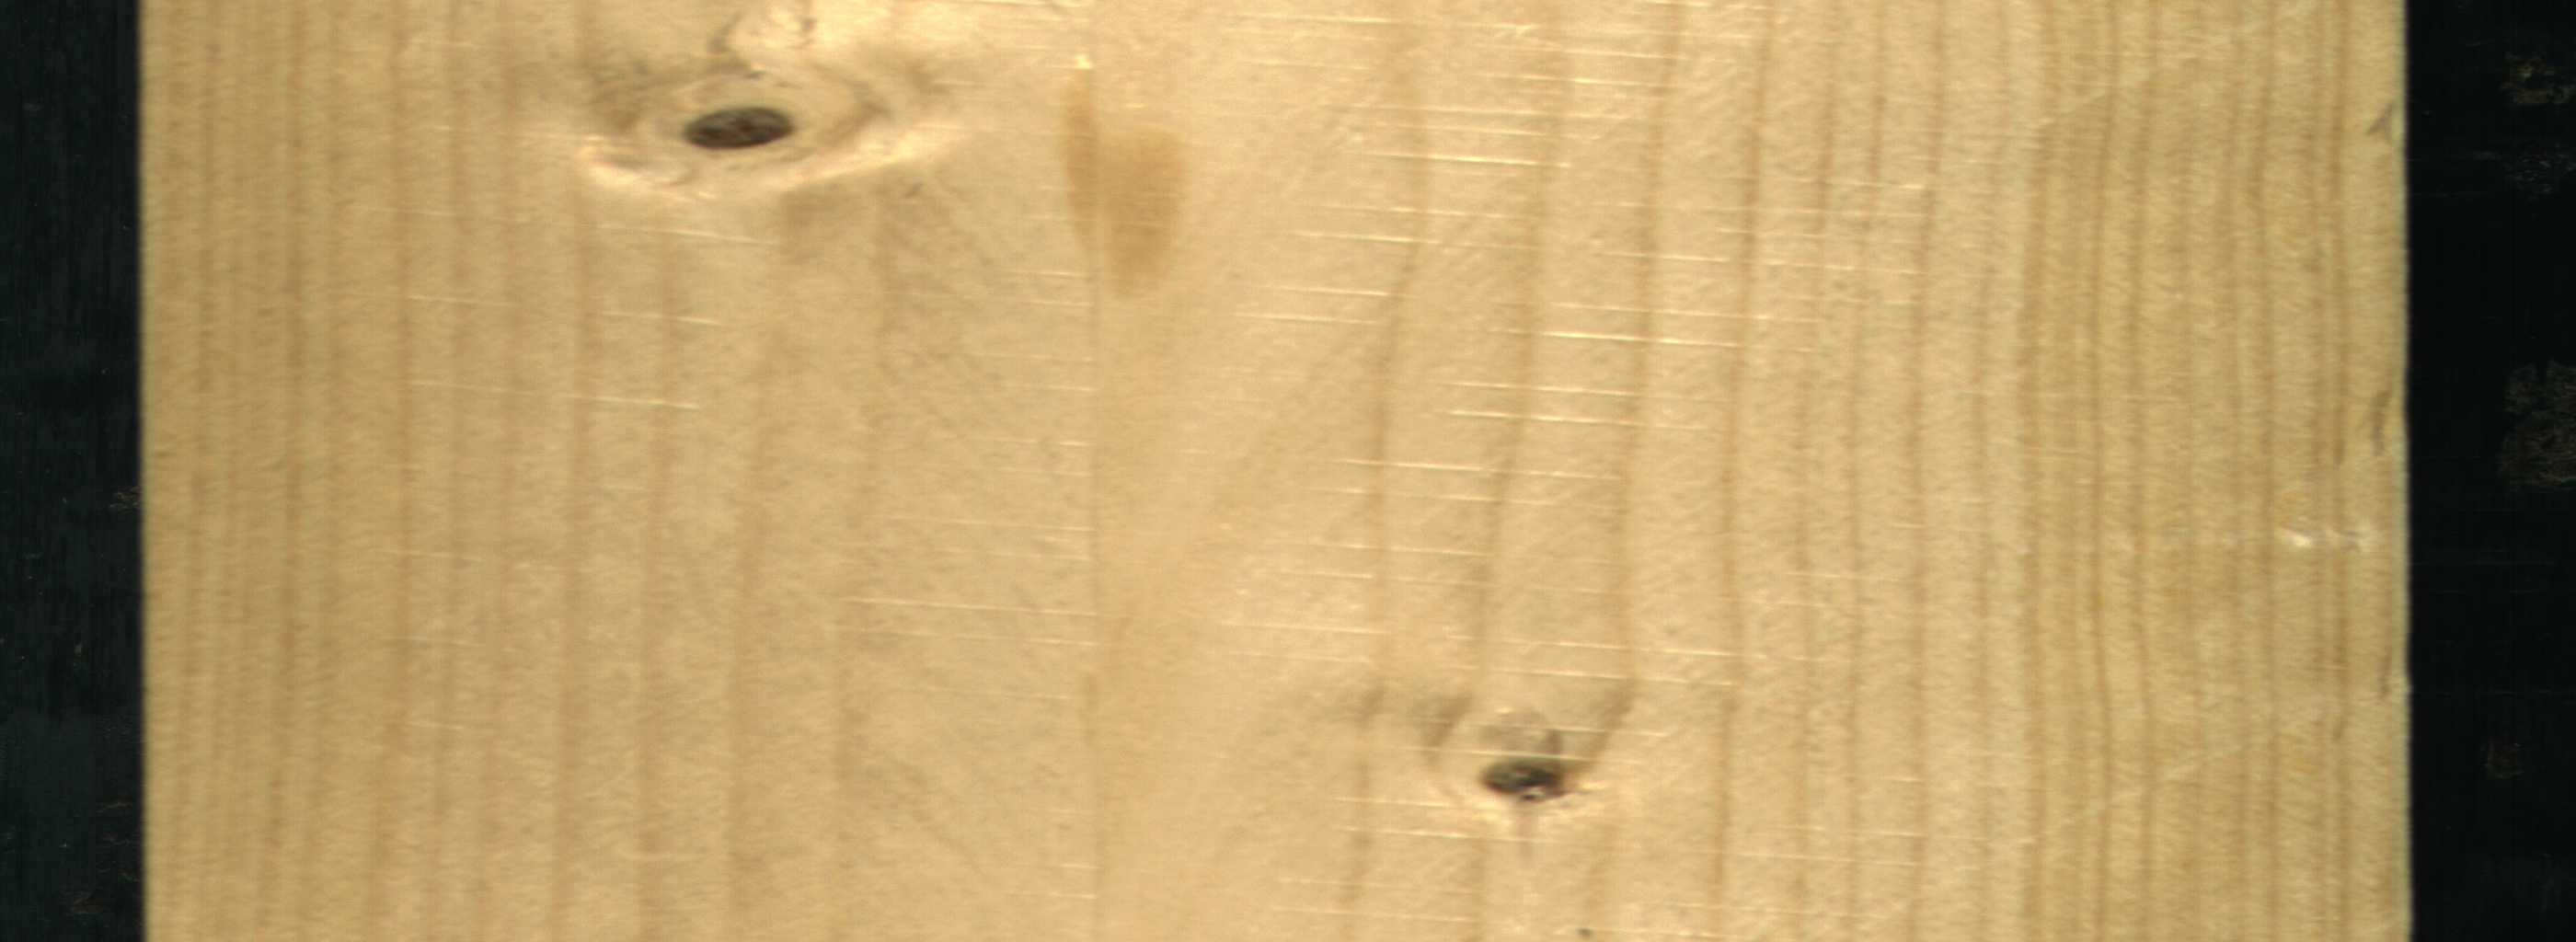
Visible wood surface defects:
Live_Knot
Live_Knot